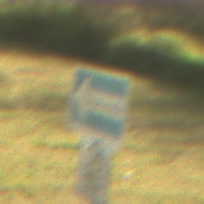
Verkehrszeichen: EinbahnstrasseLinksweisend
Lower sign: RichtungsangabeDurchPfeile9
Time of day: MorningAfternoon
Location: Outdoor (Nature)
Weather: PartlyCloudy
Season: NotSpecified
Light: Natural